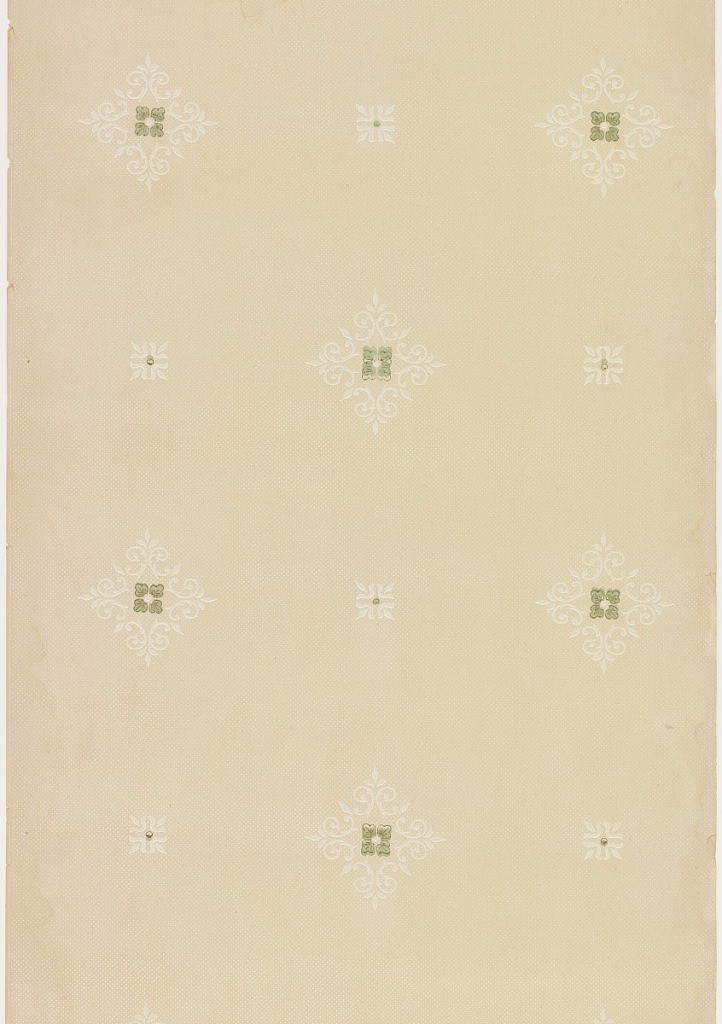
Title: Ceiling paper
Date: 1905–1915
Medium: Machine-printed paper, liquid mica
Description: Rows of alternating diamond shaped medallions containing green quatrefoils, and smaller square medallions, both composed of foliate scrollwork. Medallions are printed over an allover pattern of small white dots. Pattern is printed in green, brown and white on khaki ground.